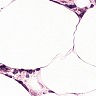
Metastatic tissue present: no